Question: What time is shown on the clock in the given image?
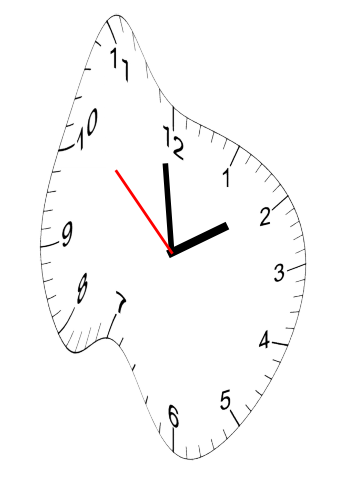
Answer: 01:58:52